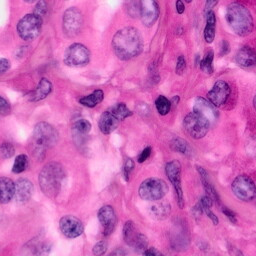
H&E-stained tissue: Pancreatic